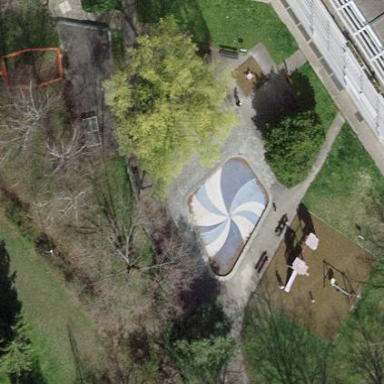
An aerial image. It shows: Playground area for leisure land.